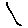
Label: line